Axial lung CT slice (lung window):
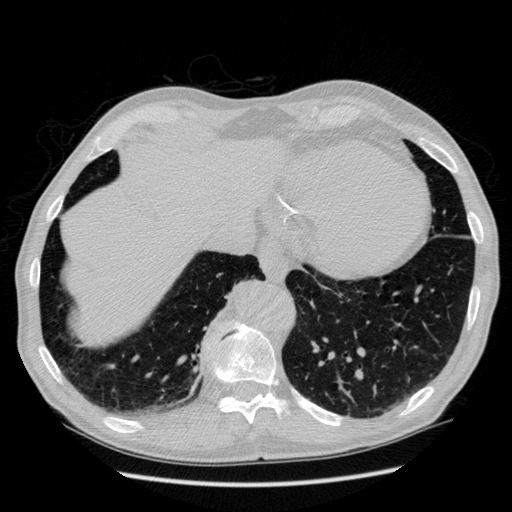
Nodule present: no